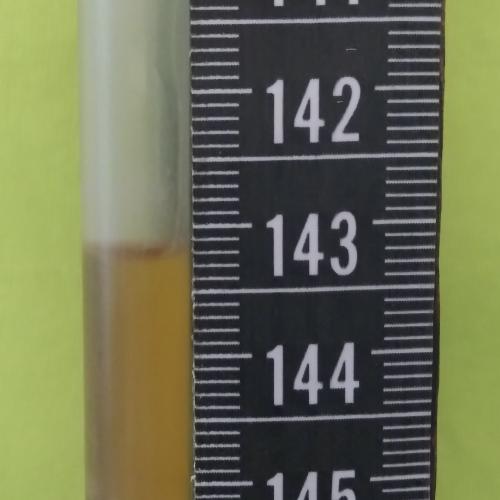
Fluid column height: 143.2 cm